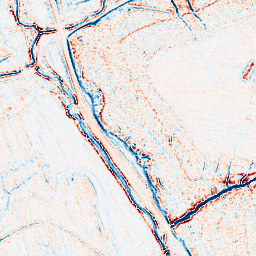
Category: multiscale
Decomposition family: dog_multiscale
Decomposition parameters: sigma_ratio: 1.4
n_scales: 3
base_sigma: 0.5
Upsampling method: sinc_hamming
Upsampling parameters: scale: 4
kernel_size: 8
Upsampling scale: 4